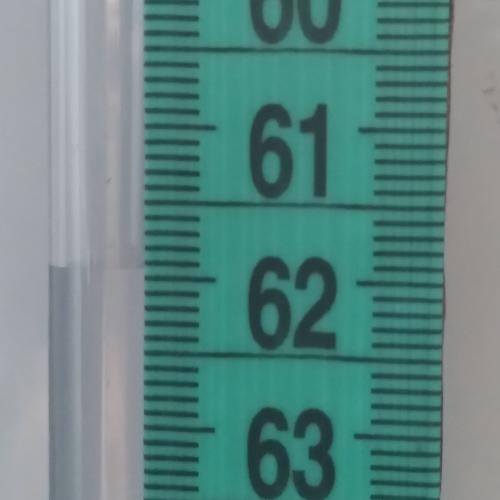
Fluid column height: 61.9 cm